Question: I have a modal and that will trigger when my user click on

---
# Logic
If the authentication fail, I want to re-direct back to this modal.
With that in mind, I want to re-direct :
- - -
---
# HTML
'<a class="btn btn-default" id="btn-login" data-toggle="modal" data-target="#loginModal">Login</a>'
'''
<!--Login Modal-->
<div class="light-skin modal fade" id="loginModal" tabindex="-1" role="form" aria-hidden="true">
<div class="modal-dialog">
<div class="modal-content">
<div class="modal-header">
<button type="button" class="close" data-dismiss="modal" aria-hidden="true">&times;</button>
<h4 class="modal-title">Login here</h4>
{{-- Session --}}
@include('layouts.session')
</div>
<div class="modal-body">
<form class="login-form" role="form" method="post" action="/">
<div class="form-group">
<label for="username">Username</label>
<input type="text" class="form-control" id="username" name="username" placeholder="Enter Username" required>
</div>
<div class="form-group">
<label for="password">Password</label>
<input type="password" class="form-control" id="password" name="password" placeholder="Enter Password" required>
</div>
<button type="submit" class="btn btn-primary">Login</button>
{!! Form::token() !!}
</form>
</div>
</div><!-- /.modal-content -->
</div><!-- /.modal-dialog -->
</div><!-- /.modal -->
'''
# AccountController : postSignIn function, at the end ...
'''
if($auth) {
return Redirect::to('/dist')
->with('success','You have been successfully logged in.')
;
}
else {
$url = URL::to('/').'#loginModal';
return Redirect::to($url)
->with('error','Username/Password Wrong or account has not been activated !')
->withInput(Input::except('password'))
->withErrors($validator);
}
'''
Nothing is trigger. Any hints anyone ?
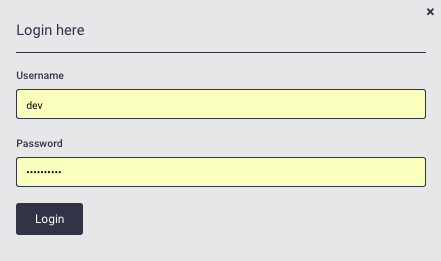
Answer: Thanks to and for point me to the right direction.
I'm sure there is more than 1 way to do this, but here how I get mine to work.
'''
<?php $error = Session::get('error'); ?>
// If there is error, the modal will be trigger.
@if(!empty($error) )
<script>
$(function() {
$('#loginModal').modal('show');
});
</script>
@endif
'''
Example : <URL>